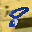
Label: 8